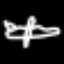
Label: airplane